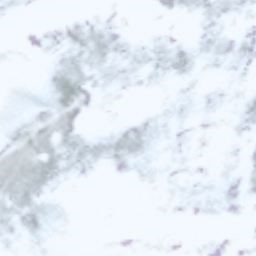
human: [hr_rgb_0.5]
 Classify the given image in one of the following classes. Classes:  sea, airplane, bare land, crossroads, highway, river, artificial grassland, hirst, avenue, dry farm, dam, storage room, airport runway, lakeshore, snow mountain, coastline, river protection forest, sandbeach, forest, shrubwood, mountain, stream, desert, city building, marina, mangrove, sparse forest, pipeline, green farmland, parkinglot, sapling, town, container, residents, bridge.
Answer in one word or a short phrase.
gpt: snow mountain